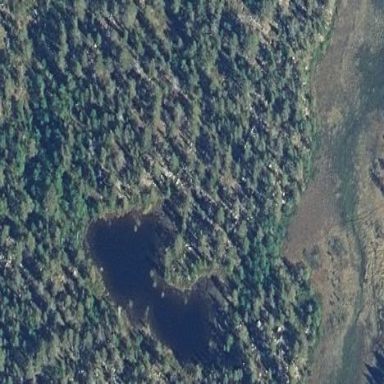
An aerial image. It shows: Pond surrounded by natural water.